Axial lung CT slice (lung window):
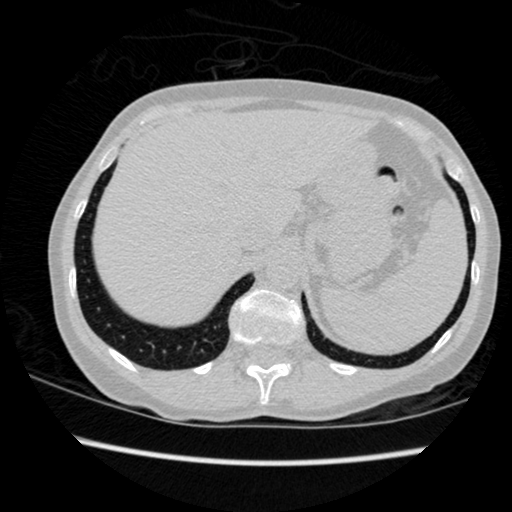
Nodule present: no